Question: I made a custom drop down menu on a 'HTML' page + 'JavaScript'. I want that menu to act as following:
- - -
The drop down menu consists of a main div with multiple divs in it (the "menu items").
My first approach was to put a 'onmouseout()' on the main div of the drop down menu, but there is following problem: As soon as I hover over an inner div, the 'onmouseout()' is true, and since the inner divs fill the entire main div, the drop down menu is visible only as long as the user doesn't hover over it.
So I tried it to solve similiarly like a JQuery lightbox, namely to put a "background" div over the whole screen and paste the drop down menu in there, and set the 'onmouseover()' there. That would be almost perfect, but the "Freunde" button is also affected from that.
So is there any way to combine an event from different elements? Like
'''
if(cursor is not over Button && cursor is not over DDMenu) set invisible
'''
I marked the desired are in following image

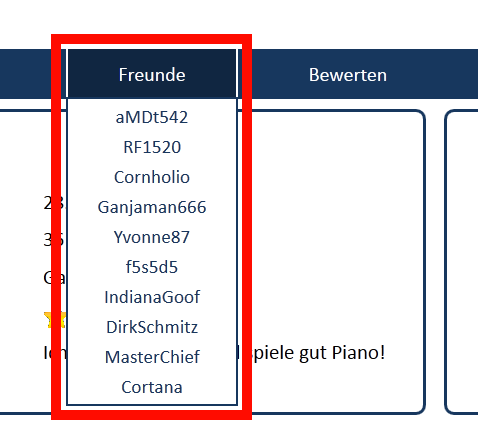
Answer: Assuming you're set up as
'''
<ul>
<li></li>
<li></li>
</ul>
'''
You could set up your CSS like this:
'''
#nav ul li ul { display: none; }
#nav ul li.active:hover ul { display: block; }
'''
And then set up your JS like this:
'''
var menuClick = function() {
$(this).toggleClass('active');
menuHover();
};
var menuHover = function() {
$('#nav li.active').hover(function() {
}, function() {
$(this).removeClass('active');
});
});
$('#nav > ul > li').on('click', menuClick);
'''
Granted, this is absolutely gross coding, but I think it should work. (this also assumes you're using the jQuery library).